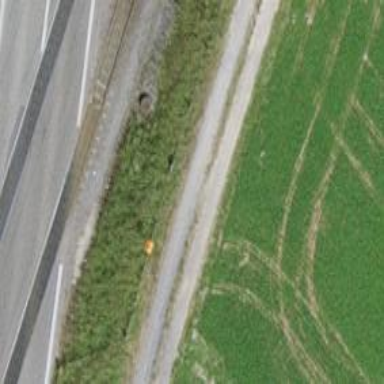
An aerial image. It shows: Orange aerial marker.